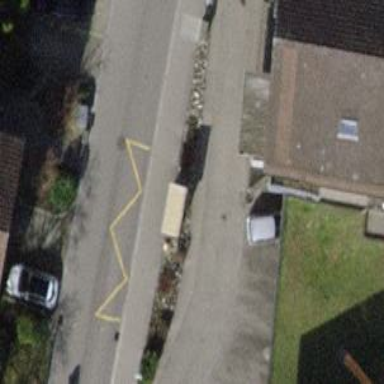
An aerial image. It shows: Bus stop with sheltered platform for public transport.